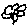
Label: flower